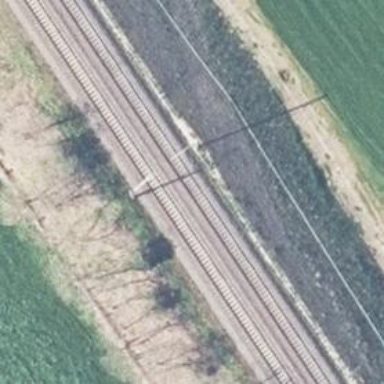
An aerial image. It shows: Railway milestone with catenary mast.